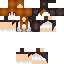
A female human skin with medium skin, wearing brown long hair dressed in a blue hoodie and black pants, featuring a closed mouth.